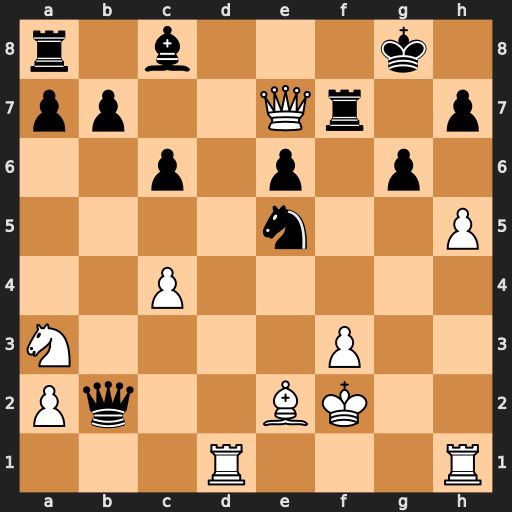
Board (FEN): r1b3k1/pp2Qr1p/2p1p1p1/4n2P/2P5/N4P2/Pq2BK2/3R3R
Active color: w
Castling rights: -
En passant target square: -
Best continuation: Rd8+ Kg7 h6#